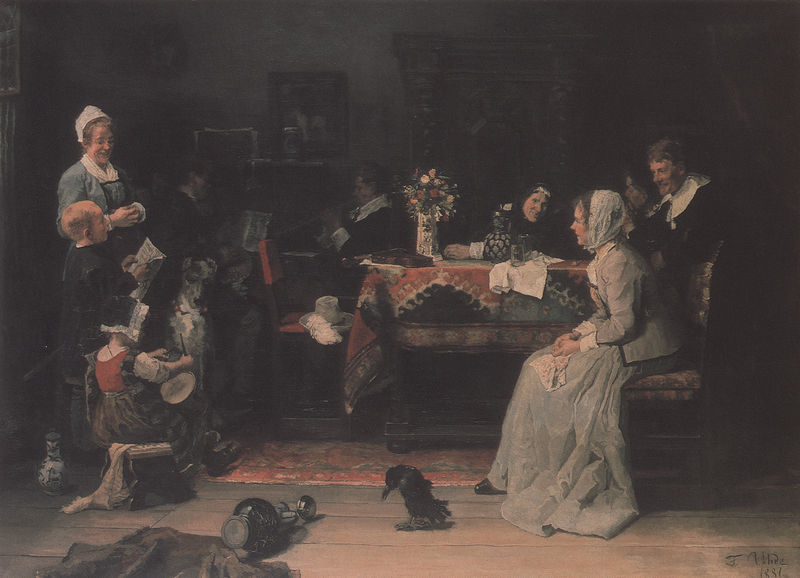
Titel: Das Familienkonzert
Künstler: Fritz von Uhde
Standort: Köln
Institution: Wallraf-Richartz-Museum
Schlagwörter: dunkel, feder, gemälde, gruppe, mann, schatten, vogel, weiß, frauen, menschen, mädchen, ocker, sitzen, abend, blumen, braun, fenster, frau, grau, holz, hut, kleid, kleider, licht, männer, raum, schwarz, stuhl, stühle, tisch, tür, zimmer, hund, hunde, rot, tiere, tuch, beige, fest, gesellschaft, gespräch, haube, malerei, muster, rock, teppich, versammlung, alkohol, alt, jung, wand, alte, falten, faru, kragen, rahmen, spitze, stehen, bild, gruppenportrait, holland, innenraum, niederlande, signatur, tischdecke, tischtuch, vorhang, öl, vögel, boden, interieur, stickerei, decke, eltern, familie, kind, mutter, personen, saum, vater, gesang, musik, musiker, england, rosa, genre, kamin, kinder, ofen, kanne, krug, vase, deutschland, schürze, bilder, bücher, schrank, wohnzimmer, blumenvase, düster, genremalerei, noten, probe, arbeiten, nebel, bank, dielen, hocker, schemel, ölgemälde, staffage, hat, men, people, women, essen, table, holzboden, spielen, kopftuch, klavier, lesen, musizieren, notenblatt, notenheft, flowers, stube, lichteinfall, sticken, holzdielen, junge, blumenstrauss, katze, knabe, buch, gefäss, porzellan, haustier, zeitung, hauben, niederländisch, schuh, pinsel, mahl, trommel, tracht, biedermeier, krüge, singen, fröhlich, generationen, halbdunkel, pokal, rabe, holzfussboden, dog, drum, raben, kannen, gewebt, alte menschen, acht, children, famielie, wohnraum, personal, home, häkeln, vortrag, krähe, wirtin, handarbeiten, bildung, van delft, brügge, klarinette, raabe, daheim, musisk, klöppeln, hausmusik, singing, generationenhaushalt, kateh, flötensoieler, raven, dunkel bilder